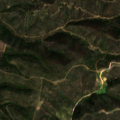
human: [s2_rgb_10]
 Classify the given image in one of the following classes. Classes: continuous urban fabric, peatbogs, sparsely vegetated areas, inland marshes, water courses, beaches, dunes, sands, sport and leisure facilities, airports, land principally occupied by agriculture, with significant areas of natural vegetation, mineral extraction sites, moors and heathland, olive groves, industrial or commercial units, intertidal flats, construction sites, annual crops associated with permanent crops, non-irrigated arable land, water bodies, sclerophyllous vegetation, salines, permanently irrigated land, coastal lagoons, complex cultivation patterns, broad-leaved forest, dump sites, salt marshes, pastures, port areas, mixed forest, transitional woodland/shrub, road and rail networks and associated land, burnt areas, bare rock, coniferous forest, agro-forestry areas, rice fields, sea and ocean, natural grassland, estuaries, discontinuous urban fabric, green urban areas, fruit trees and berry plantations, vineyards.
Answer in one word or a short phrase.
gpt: broad-leaved forest, transitional woodland/shrub